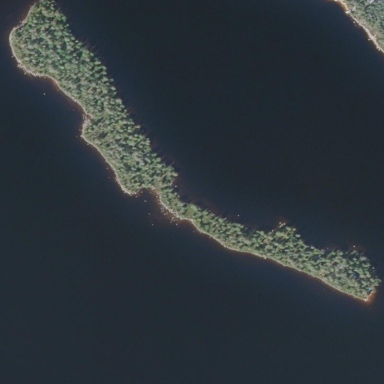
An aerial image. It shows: Islet.